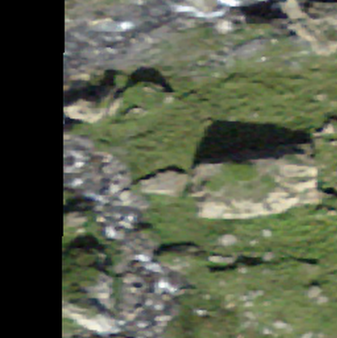
Label: bouldering_area